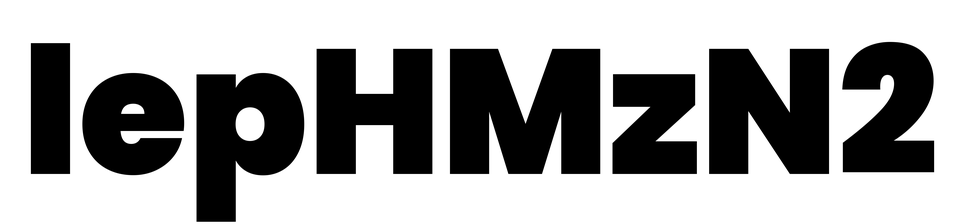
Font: Poppins-Black